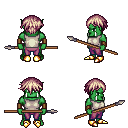
a pixel art fantasy rpg character, male body template, orc, green skin, white sleeveless shirt, magenta pants, white blonde short bangs hairstyle, leather bracers, gold boots, spear, four views (front, back, left, right), 2x2 character sprite sheet, small pixel art, hard edges, no anti-aliasing